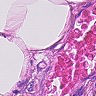
Metastatic tissue present: yes